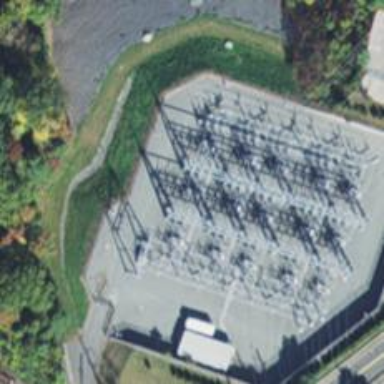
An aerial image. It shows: Switch used for power control.